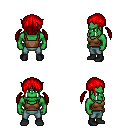
a pixel art fantasy rpg character, male body template, orc, green skin, brown pirate shirt, teal pants, red twin-tailed hairstyle, black shoes, four views (front, back, left, right), 2x2 character sprite sheet, small pixel art, hard edges, no anti-aliasing